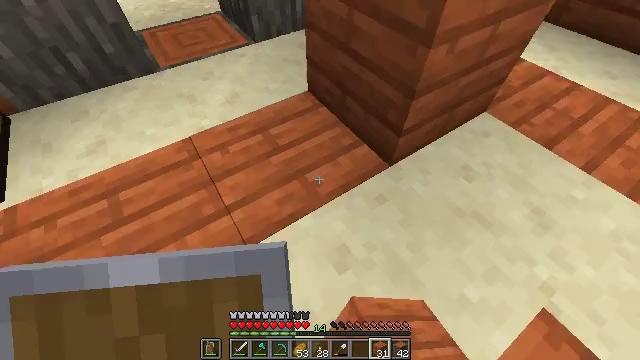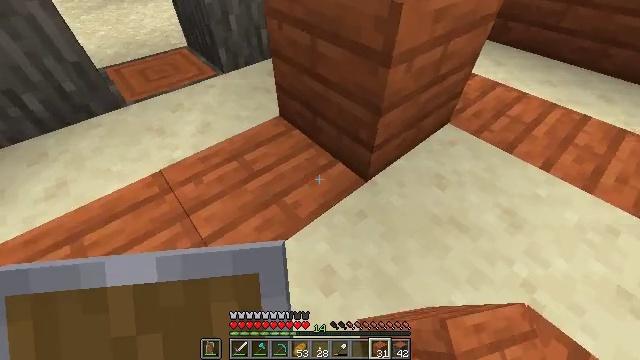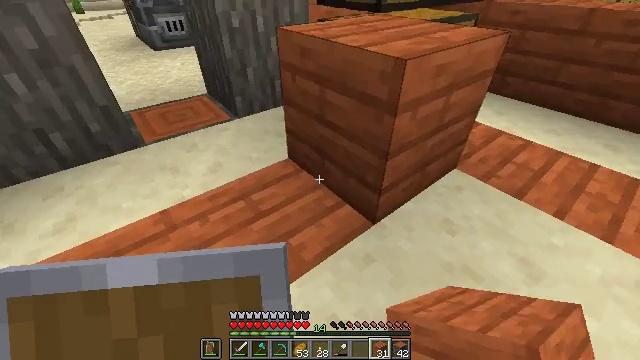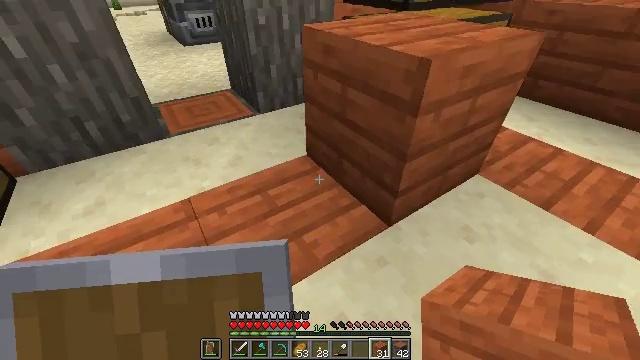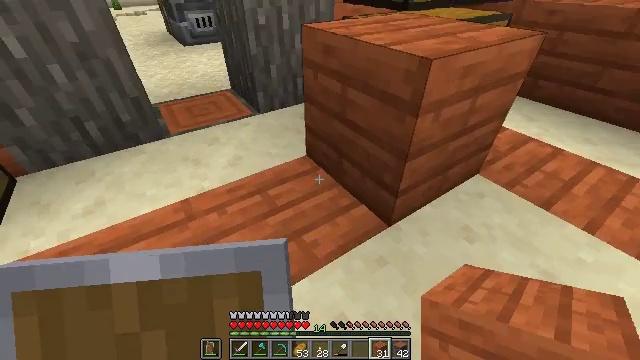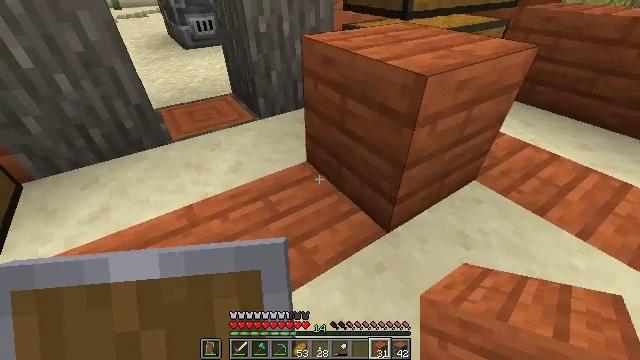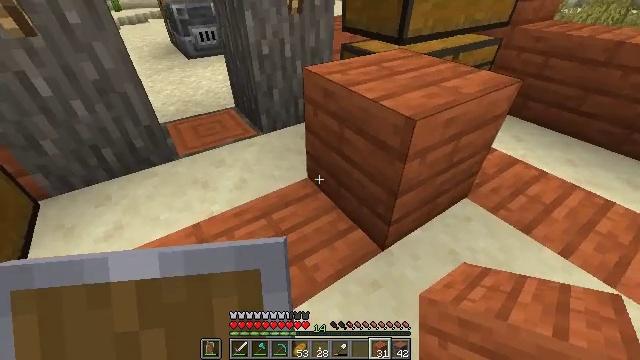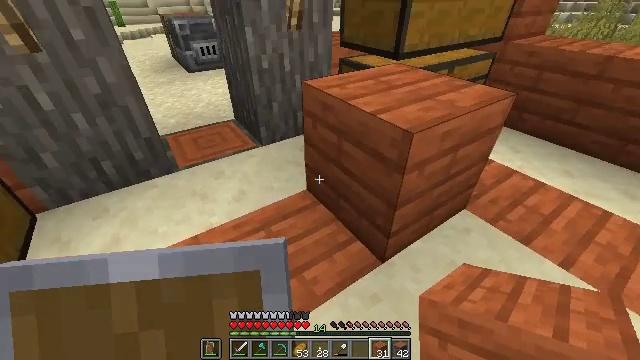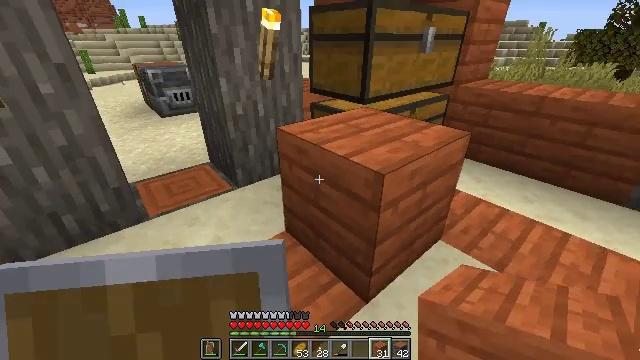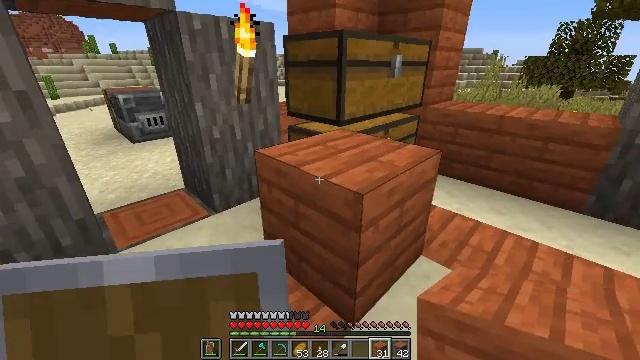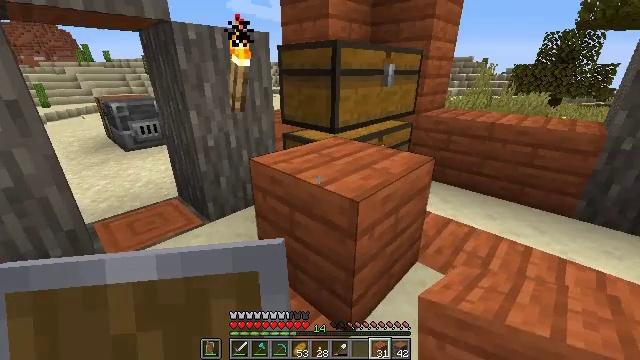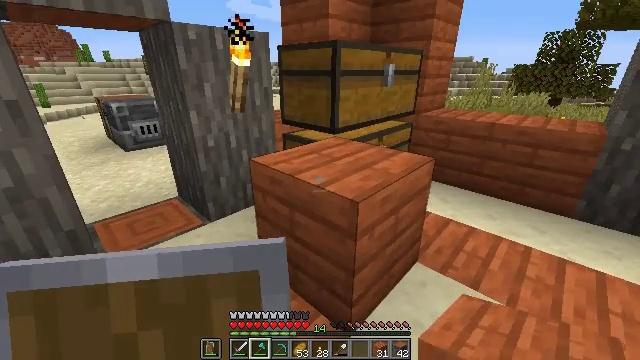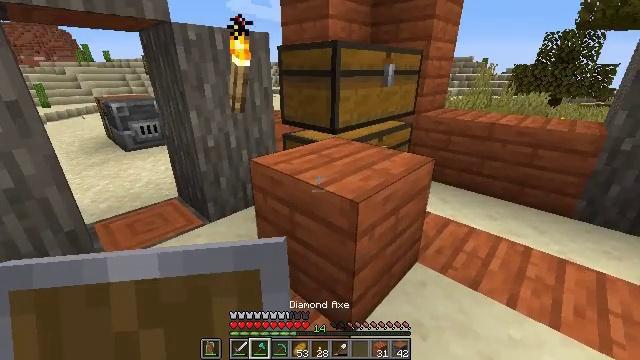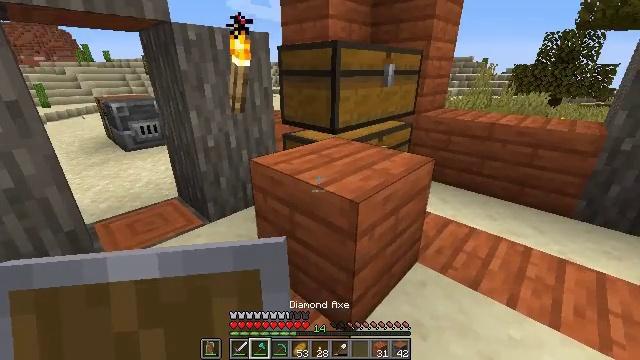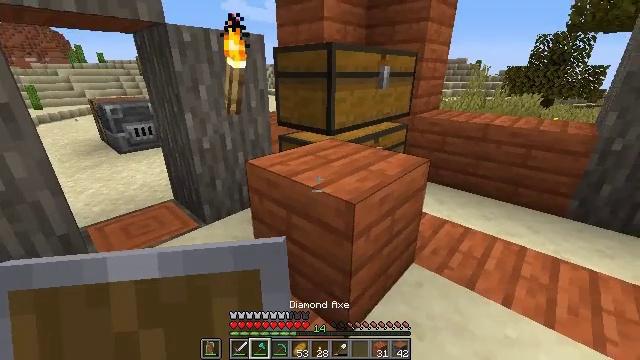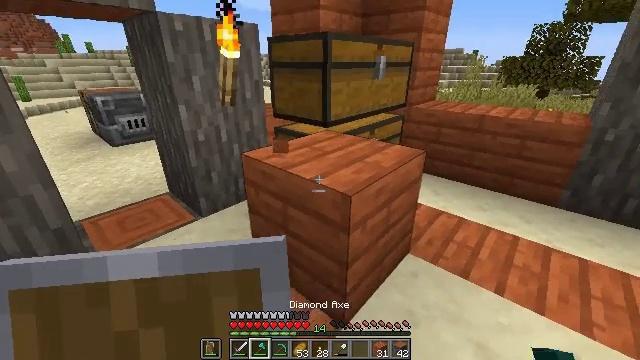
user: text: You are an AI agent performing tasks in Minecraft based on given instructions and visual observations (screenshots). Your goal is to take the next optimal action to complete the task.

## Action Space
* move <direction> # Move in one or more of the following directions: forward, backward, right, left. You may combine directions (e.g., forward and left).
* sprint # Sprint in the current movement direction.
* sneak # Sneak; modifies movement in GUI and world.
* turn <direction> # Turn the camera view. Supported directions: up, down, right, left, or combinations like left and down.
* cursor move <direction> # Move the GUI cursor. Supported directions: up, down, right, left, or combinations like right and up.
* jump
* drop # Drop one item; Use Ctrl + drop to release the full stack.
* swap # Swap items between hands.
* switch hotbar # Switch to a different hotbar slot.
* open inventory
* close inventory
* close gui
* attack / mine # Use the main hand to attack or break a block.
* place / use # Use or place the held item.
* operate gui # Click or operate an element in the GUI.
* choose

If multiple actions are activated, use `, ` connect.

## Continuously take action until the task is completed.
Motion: motion action
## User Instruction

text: Collect acacia planks from a structure.
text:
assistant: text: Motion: sneak, turn right and up
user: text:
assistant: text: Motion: sneak, turn left and up
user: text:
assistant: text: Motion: sneak, turn left
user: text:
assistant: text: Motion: no_op
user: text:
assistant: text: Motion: no_op
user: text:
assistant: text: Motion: no_op
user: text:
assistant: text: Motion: turn up
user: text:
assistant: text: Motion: turn right and up
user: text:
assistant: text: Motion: turn right and up
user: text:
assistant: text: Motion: turn right and up
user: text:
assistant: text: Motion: switch to hotbar 2
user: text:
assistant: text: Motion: switch to hotbar 2
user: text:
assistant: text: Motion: switch to hotbar 2
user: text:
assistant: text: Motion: no_op
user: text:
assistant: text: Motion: turn down, attack / mine
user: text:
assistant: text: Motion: turn right and down, attack / mine
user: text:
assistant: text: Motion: attack / mine
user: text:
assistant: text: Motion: attack / mine
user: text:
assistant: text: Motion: attack / mine
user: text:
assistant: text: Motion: attack / mine
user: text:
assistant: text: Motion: attack / mine
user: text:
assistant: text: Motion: attack / mine
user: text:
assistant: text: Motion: move left, attack / mine
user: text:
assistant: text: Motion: move left, turn right, attack / mine
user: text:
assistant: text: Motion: move forward and move left, turn right and down, attack / mine
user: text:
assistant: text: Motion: move forward and move left, turn right and down, attack / mine
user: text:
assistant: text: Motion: move forward and move left, turn right and down, attack / mine
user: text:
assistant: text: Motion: move forward and move left, turn right and down, attack / mine
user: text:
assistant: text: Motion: attack / mine